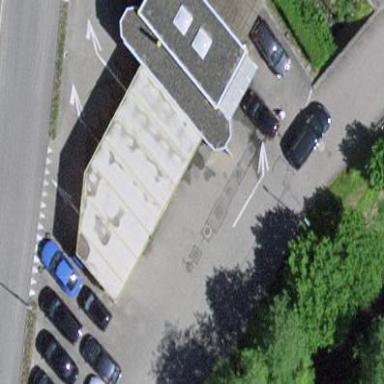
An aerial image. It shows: Car wash facility located inside building.